Question: I've build a method in java for selenium, whereby I want to click on an SVG bar graph and click on the first 3 bars (screenshot below)

I've done this by implementing the below code:
'''
public static void barChartSelector(InternetExplorerDriver driver)
{
genericControls.waitCommands.fluentWaitOnBarChartSelector(driver);
WebElement parent = driver.findElement(By.className("highcharts-series-group"));
genericControls.waitCommands.fluentWaitOnBarChartSelector(driver);
List<WebElement> children = parent.findElements(By.tagName("rect"));
genericControls.waitCommands.fluentWaitOnBarChartSelector(driver);
children.get(0).click();
children.get(1).click();
children.get(2).click();
genericControls.waitCommands.fluentWaitOnRelationalBarGraphDisplay(driver);
}
'''
However, what I'm finding is that I sometimes get this error:
'''
"Exception in thread "main" java.lang.IndexOutOfBoundsException: Index: 2, Size: 0
at java.util.ArrayList.rangeCheck(Unknown Source)
at java.util.ArrayList.get(Unknown Source)
at genericControls.graphSelectors.relationalBarChartSelector(graphSelectors.java:34)
at Reports.collections.breachReportCompletedFunctions(collections.java:30)
at Reports.programMain.main(programMain.java:37)"
'''
It looks like when I run the 'get' command, the graph isn't always indexed the same from page to page, so on some pages it will work and some pages it will fail. My thinking is that I need to implement a 'for' loop so that I can still run the 'children.get(X).click();' event, but instead of falling over if the code cannot find the first event, it loops through until it finds the 'get' command that returns a result.
Please could someone advise me how I might convert my code above into a 'for' loop so that it can look for any of the 'children' elements that might meet the criteria? This will help me with my understanding of how to implement this in future.
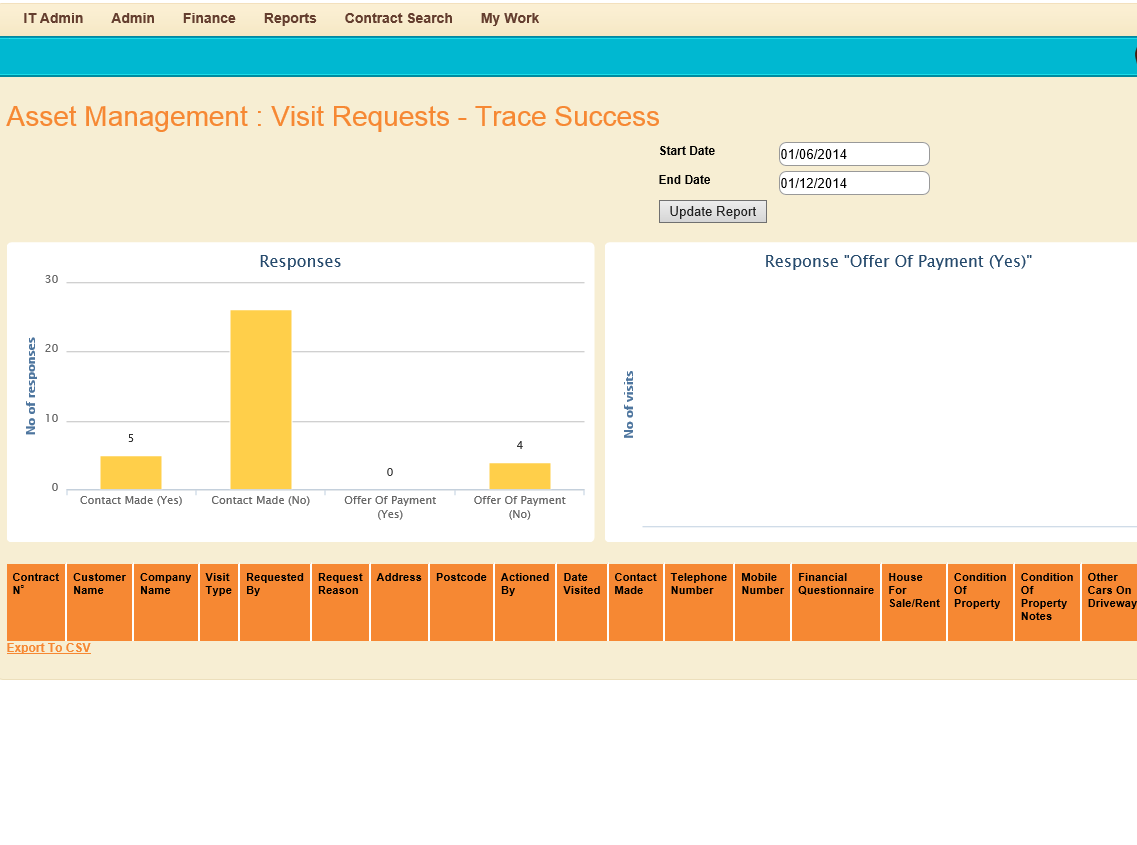
Answer: Seems to me that the problem is here:
'''
List<WebElement> children = parent.findElements(By.tagName("rect"));
'''
The 'IndexOutOfBoundsException' is thrown because 'children' doesn't always contain 3 WebElements.
Try replacing with this:
'''
List<WebElement> children = parent.findElements(By.tagName("rect"));
genericControls.waitCommands.fluentWaitOnBarChartSelector(driver);
for (WebElement child : children) {
if (children.indexOf(child) > 2)
break;
child.click();
}
'''
NB, I'm assuming that there may be more than 3 "rect" WebElements, and that you're only interested in clicking the first 3. Remove the if statement if you want to click all rect elements.